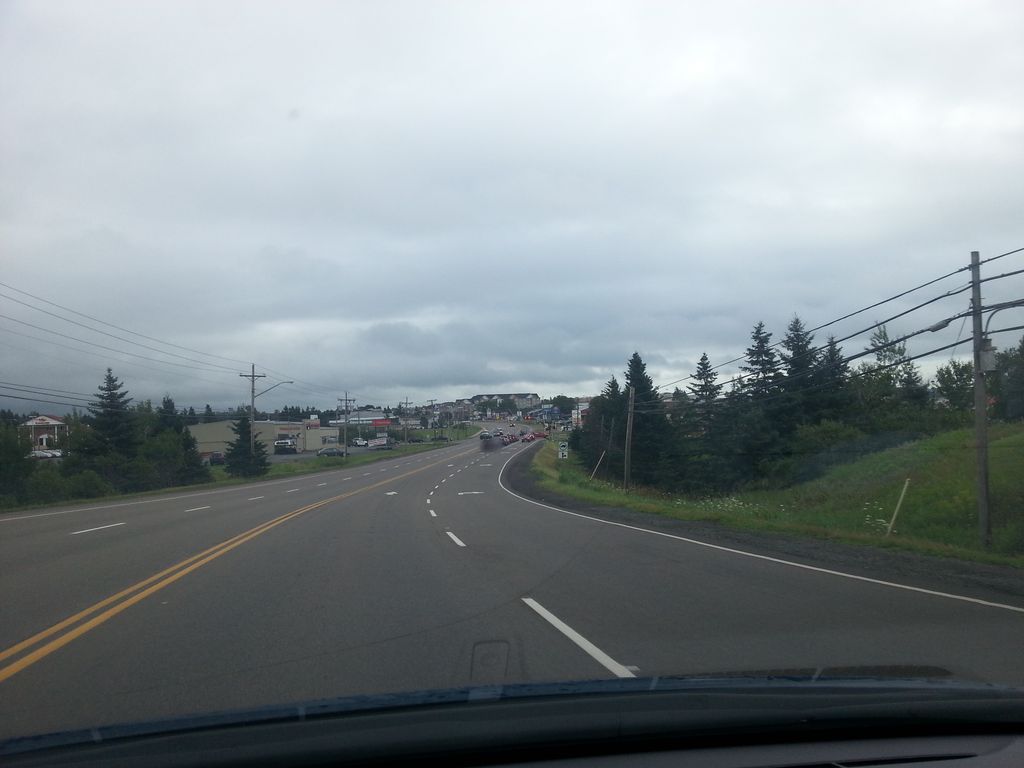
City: charlottetown